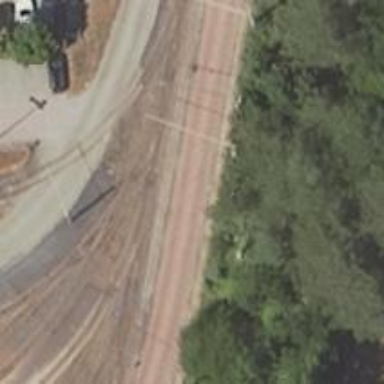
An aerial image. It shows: Railway switch with the turnout side on the right.